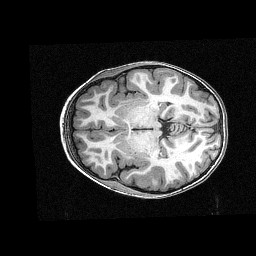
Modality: T1w
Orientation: axial
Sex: female